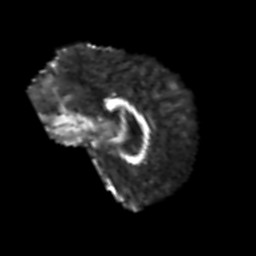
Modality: FA
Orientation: sagittal
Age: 54
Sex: male
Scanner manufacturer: siemens
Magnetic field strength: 3 T
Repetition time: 5.6 s
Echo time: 0.082 s